Aerial crown-view tile of a tropical tree (Barro Colorado Island, Panama), acquired 20241014:
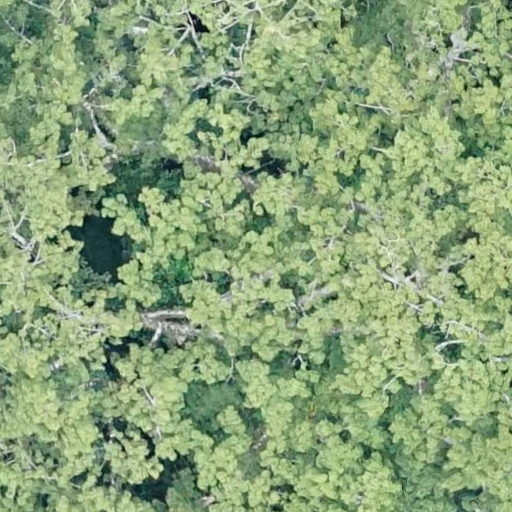
Species: Ceiba pentandra
GBIF accepted scientific name: Ceiba pentandra
Crown area: 1009.463 m²